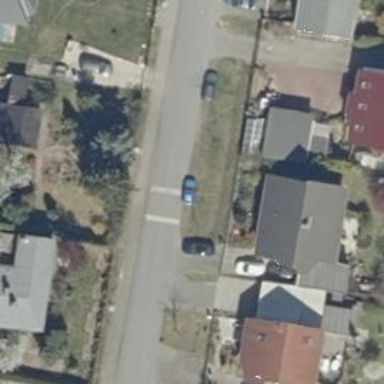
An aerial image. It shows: Bump for traffic calming.